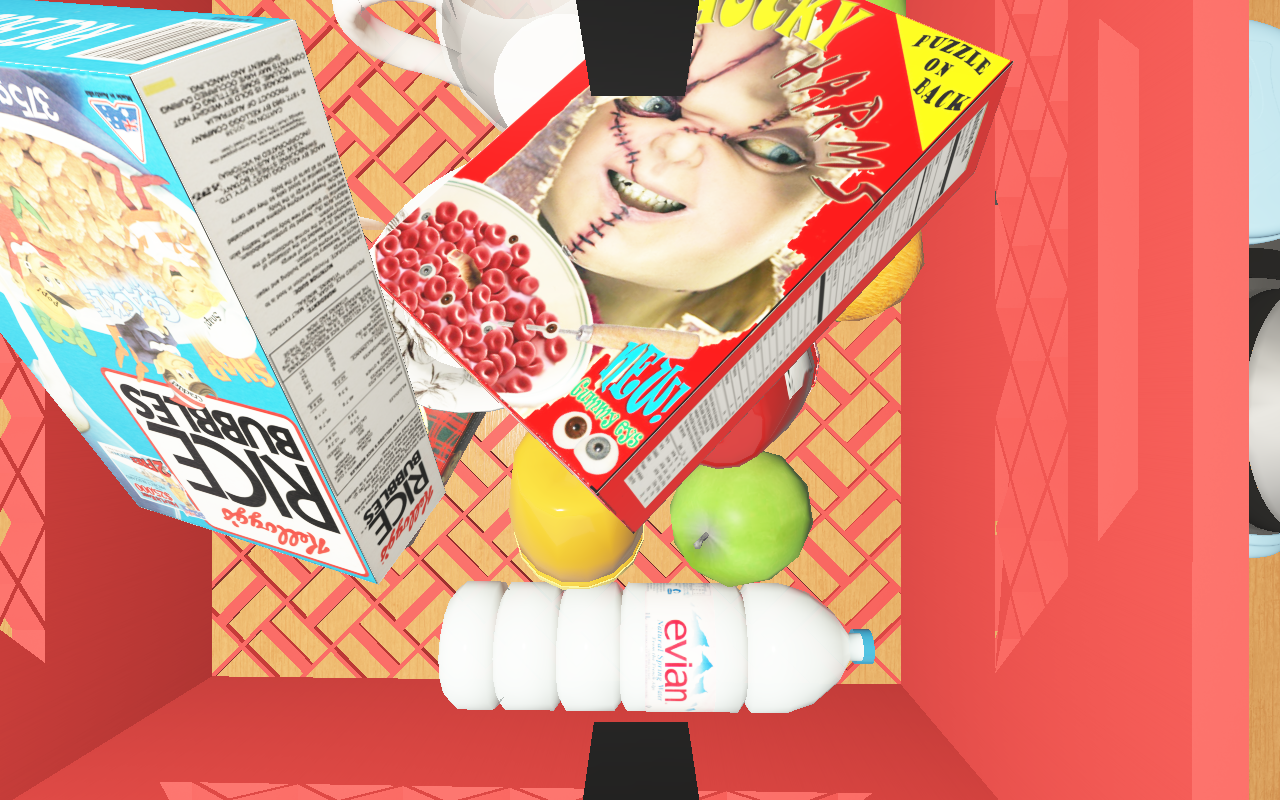
Objects in the scene:
water bottle
orange
glass
wineglass
jam jar
cereal box
cereal box
biscuit box